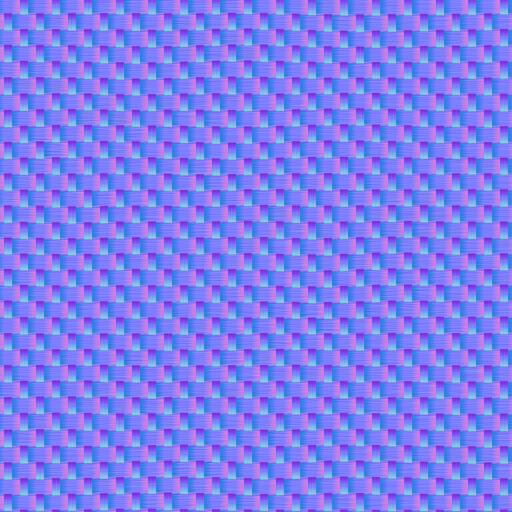
chair fabric plastic weave woven